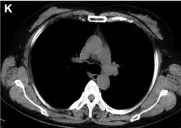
Thoracic computerized tomography (CT) scans for adenoid cystic carcinoma (ACC) in central airway. (A-G) Thoracic CT scans before placing the stent with 125I seeds.
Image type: radiology (ct)